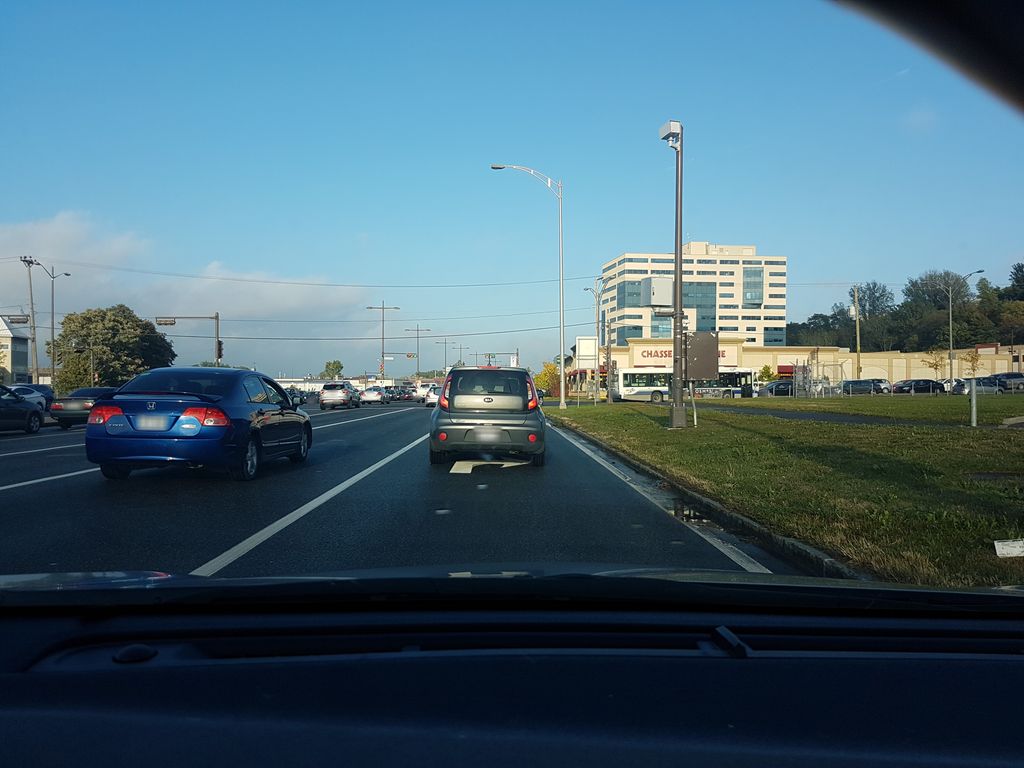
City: quebec_city